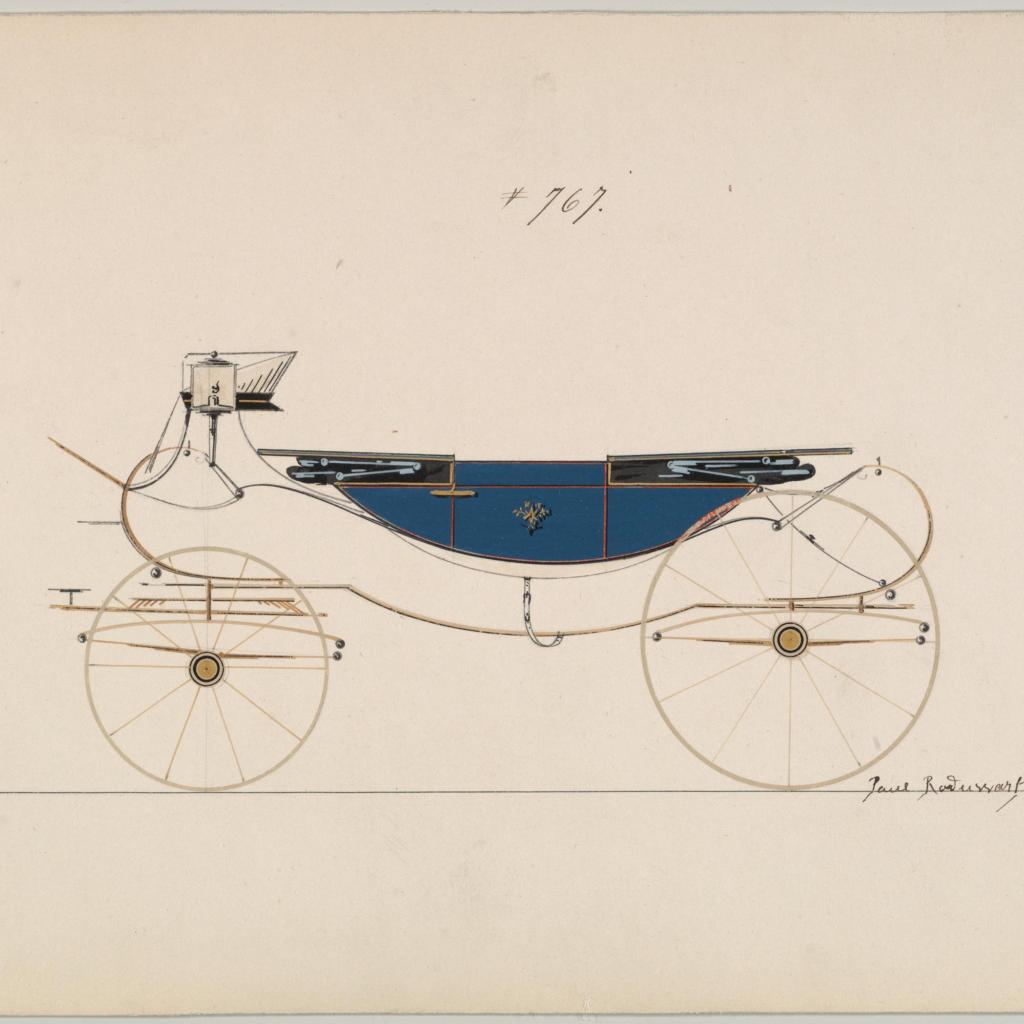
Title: Design for Landau, no. 767
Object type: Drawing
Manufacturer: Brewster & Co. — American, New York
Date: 1850–70
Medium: Pen and black ink, watercolor and gouache
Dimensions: sheet: 6 1/4 x 8 13/16 in. (15.9 x 22.4 cm)
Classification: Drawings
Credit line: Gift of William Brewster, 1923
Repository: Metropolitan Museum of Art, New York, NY